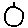
Label: moon